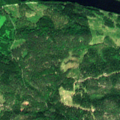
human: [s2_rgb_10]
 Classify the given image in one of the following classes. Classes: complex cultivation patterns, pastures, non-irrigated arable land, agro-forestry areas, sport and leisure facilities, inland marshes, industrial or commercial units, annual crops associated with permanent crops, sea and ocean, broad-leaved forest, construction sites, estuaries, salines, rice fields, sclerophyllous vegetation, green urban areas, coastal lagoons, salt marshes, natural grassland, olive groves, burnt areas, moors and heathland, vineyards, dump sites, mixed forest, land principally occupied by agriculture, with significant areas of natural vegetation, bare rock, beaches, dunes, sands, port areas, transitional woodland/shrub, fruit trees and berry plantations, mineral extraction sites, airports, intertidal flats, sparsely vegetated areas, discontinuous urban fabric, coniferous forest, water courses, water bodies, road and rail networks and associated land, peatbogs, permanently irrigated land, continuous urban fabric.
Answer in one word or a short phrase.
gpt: coniferous forest, mixed forest, water bodies